Question: When I subscribe to valueChanges I first get back an object of length 1, as you can see in console.log (picture below), and a short time later the object with all values. But this is not what I wanted. I need go get all values from the beginning so that I can continue to work with these. Can somebody help? Thanks.
'''
return new Promise(resolve => {
this.store.collection('Kontaktdaten',ref => ref.where('Ankunft', '>=', timeAnkunft))
.valueChanges()
.subscribe((persons) => {
personsArray = persons;
console.log(personsArray)
personsArray.map((person,index,array) => {
if(person.Ende > timeEndeBesuch) {
array.splice(index,1);
}
})
resolve(personsArray);
})
})
'''

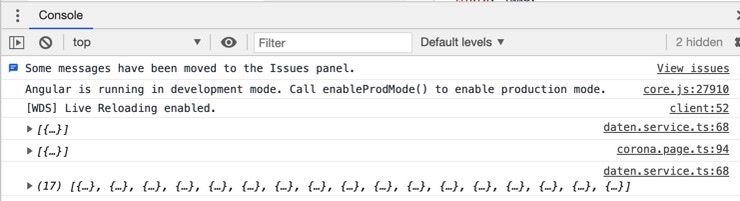
Answer: Did you enable disk caching by any chance? If so, it is likely that the initial result comes from the local cache.
There isn't really a way to prevent this, but you can detect that the item comes from the local cache and may be stale by checking its <URL>.